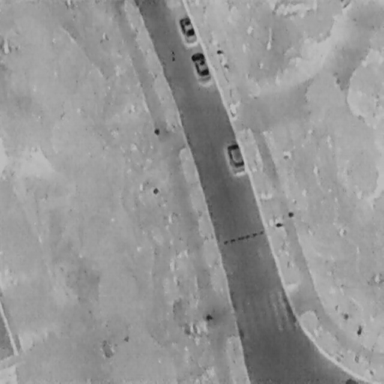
There are three Cars in the infrared image.